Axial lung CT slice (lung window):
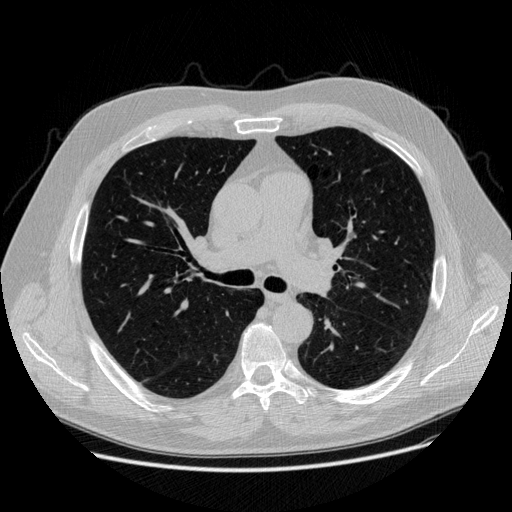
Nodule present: no